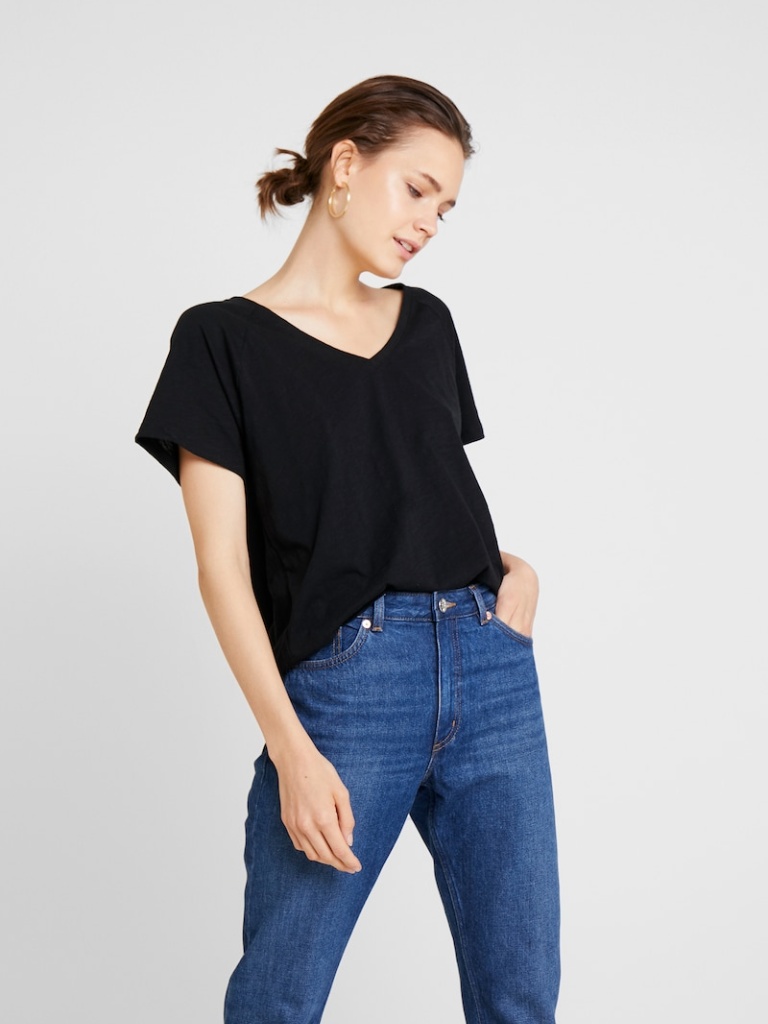
cotton relaxed short sleeve hip length Fully Tucked in v-neck t-shirt